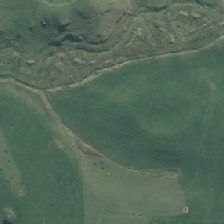
Land cover: deciduous_hardwood